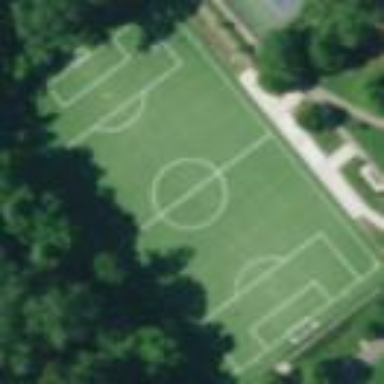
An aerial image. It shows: Soccer pitch for outdoor sports and leisure activities.